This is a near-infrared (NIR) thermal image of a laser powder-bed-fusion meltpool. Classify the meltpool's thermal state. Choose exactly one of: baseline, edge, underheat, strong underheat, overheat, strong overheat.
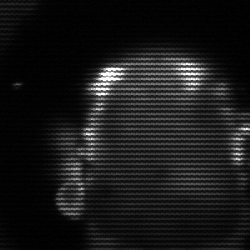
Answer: baseline